Question: I'm making a log-in form with 3 input fields(text for username, password for password and submit for logging in).

As you can see, I am using AJAX to validate the log in directly at the client side.
'''
var username = document.getElementById("username").getElementsByTagName("input")[0];
username.onfocus = function(){
this.className = "thinking";
}
username.onblur = validateUsername;
'''
and similarly for the password as well. The submit button is disabled by default and only enabled after both the fields are validated.
Here is my problem:
After typing in the username and hitting the [Tab] button, my PHP script validates the username and shows the green tick as shown in the image. But when I type in the password, the user will have to manually click elsewhere to trigger the 'onblur' event and perform password validation which isn't very intuitive and appealing. The password checking should be done while the focus is still on the password field which means that when the user starts typing the password, one event should be fired and when he finishes typing, another event should be fired. How should I go about this?
Thank you!
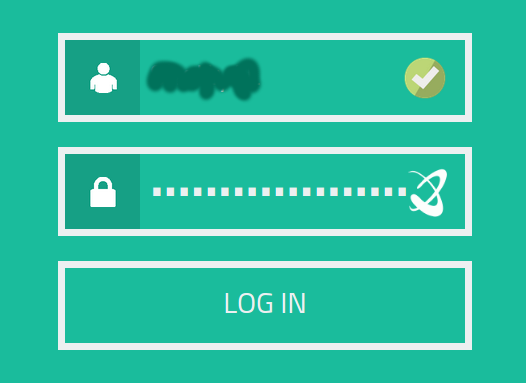
Answer: You are using onBlur event which means that it will be triggered only when the field will be left unfocussed which is happening when you are pressing <URL> which has default validations.
If you want to fire an event when the user types then you can use keyup and keydown events.
If you want to specifically fire one event when the user starts typing and one when he finishes then you have to assume some time he takes for typing.
Take a look at this <URL>.